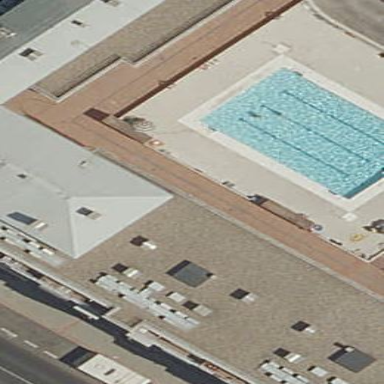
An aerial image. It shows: Swimming pool located in leisure land.